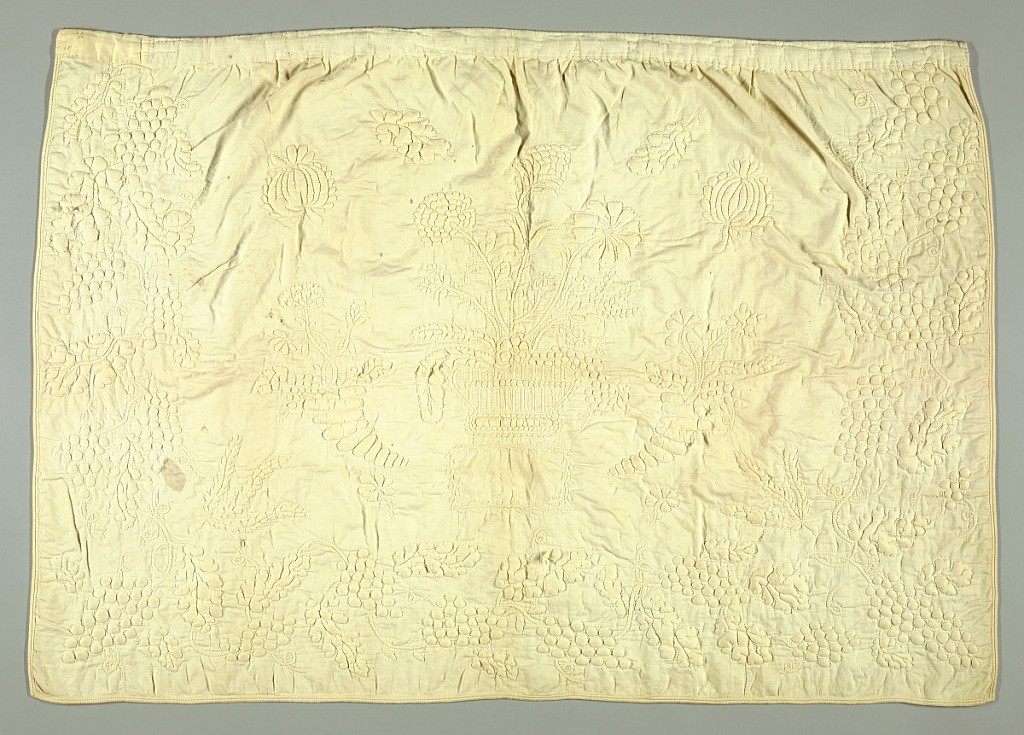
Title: Pillow sham
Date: early 19th century
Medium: cotton Technique: quilted plain weave
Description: White quilted pillow sham with a central basket of flowers and grapes is flanked by two cornucopias with flowers. Sides and bottom have a deep border of grapevines. There is an empty rectangle below basket for the year. Top edge is slightly gathered.